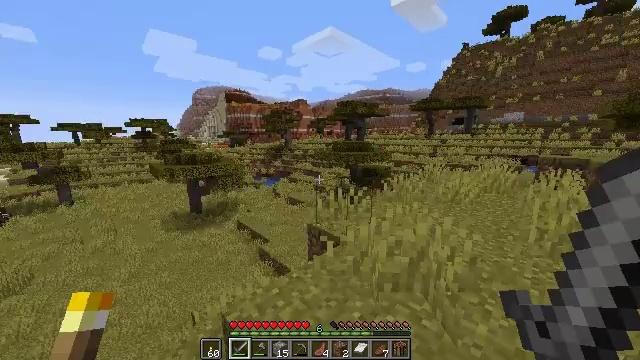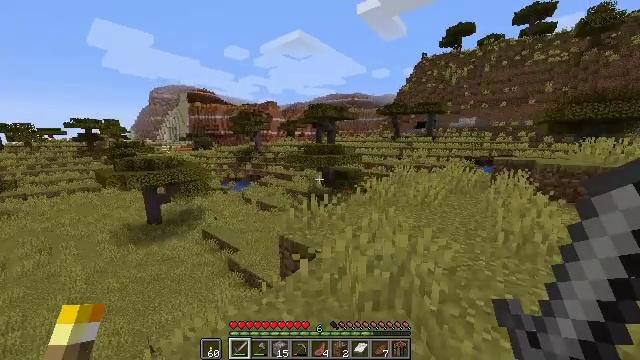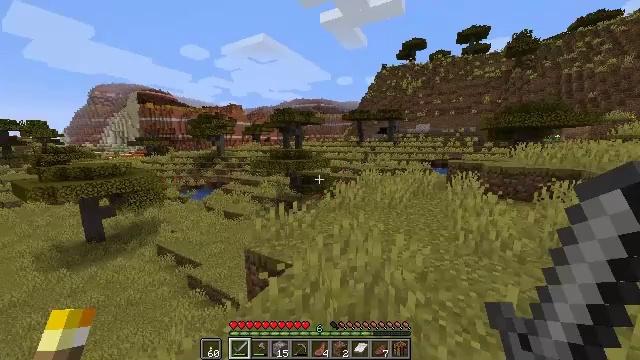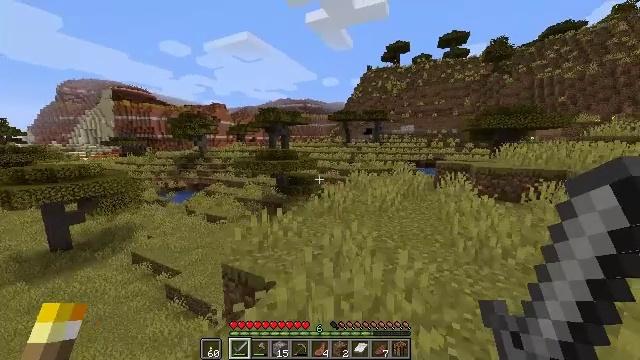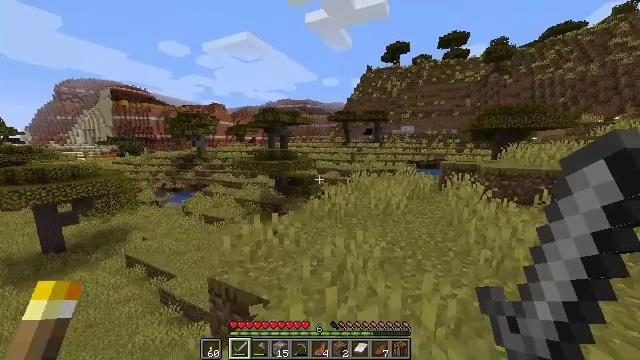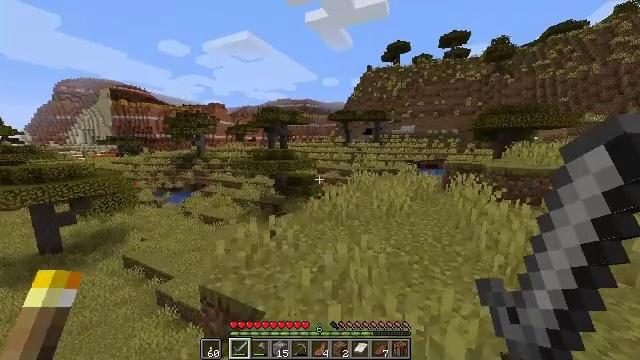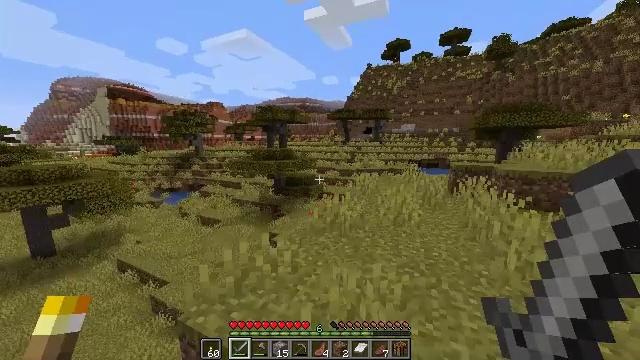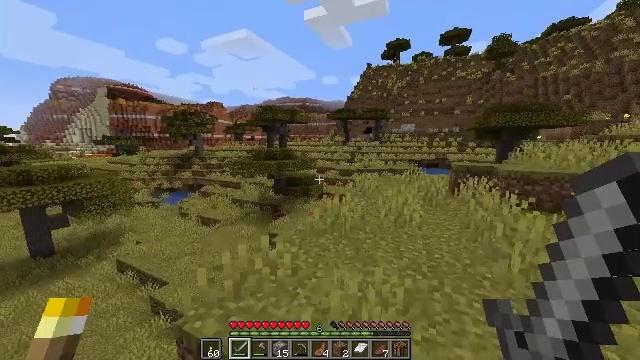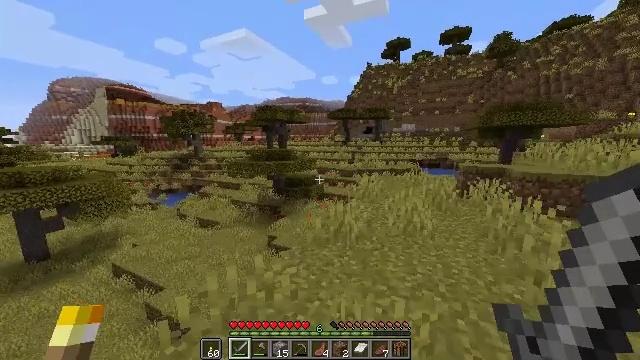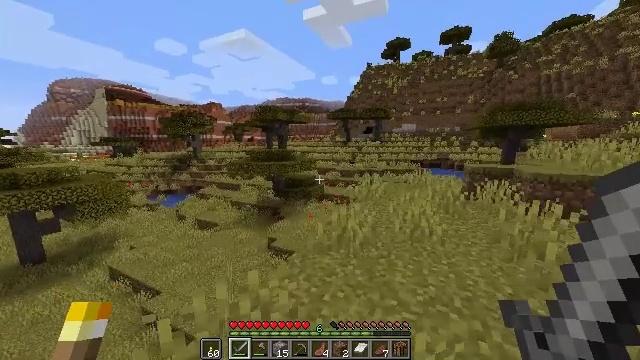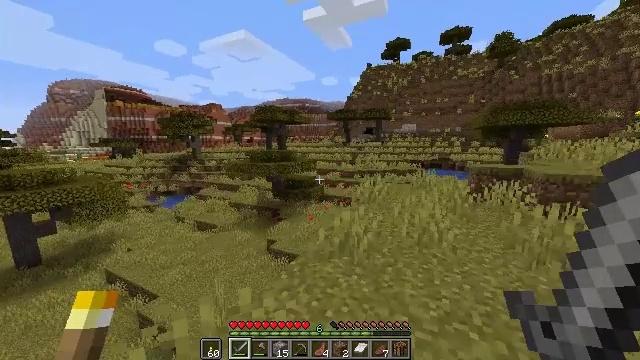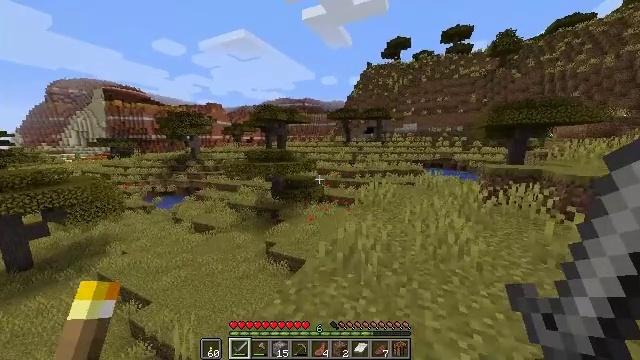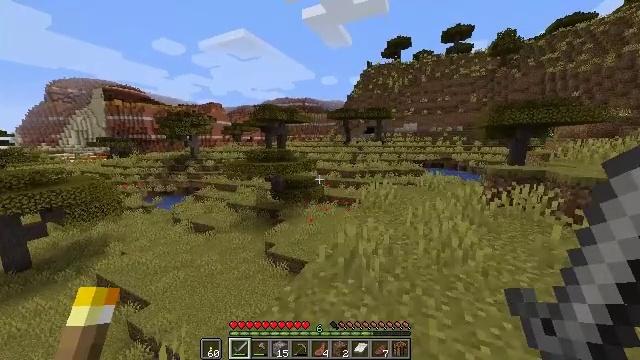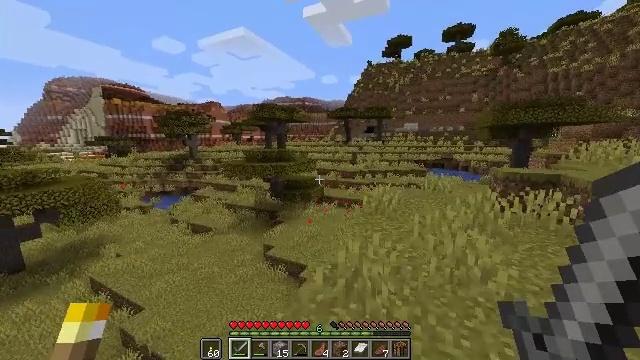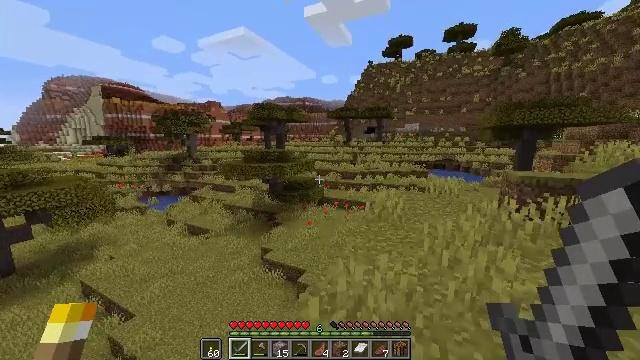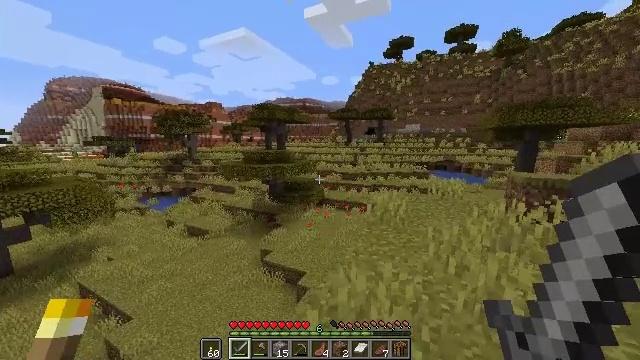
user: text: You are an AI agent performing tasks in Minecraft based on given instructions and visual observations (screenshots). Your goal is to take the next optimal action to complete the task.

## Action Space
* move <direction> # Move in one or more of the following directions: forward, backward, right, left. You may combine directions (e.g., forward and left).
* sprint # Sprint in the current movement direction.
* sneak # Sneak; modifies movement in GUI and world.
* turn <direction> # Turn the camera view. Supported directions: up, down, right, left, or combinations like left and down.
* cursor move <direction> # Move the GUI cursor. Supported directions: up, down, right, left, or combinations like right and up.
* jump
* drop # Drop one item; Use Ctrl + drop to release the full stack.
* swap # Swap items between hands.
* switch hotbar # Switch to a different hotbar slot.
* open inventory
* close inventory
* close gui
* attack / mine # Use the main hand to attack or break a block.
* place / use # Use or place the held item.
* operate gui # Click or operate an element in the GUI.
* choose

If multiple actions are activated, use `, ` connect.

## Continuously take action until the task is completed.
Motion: motion action
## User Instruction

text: Mine the sugar cane near rivers.
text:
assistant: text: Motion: move forward, sprint, turn right
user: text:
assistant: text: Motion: move forward, sprint, turn right and up
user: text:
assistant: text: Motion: move forward, sprint, turn right
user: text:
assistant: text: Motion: move forward, sprint
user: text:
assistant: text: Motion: move forward, sprint
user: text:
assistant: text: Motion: move forward, sprint
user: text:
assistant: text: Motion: move forward, sprint
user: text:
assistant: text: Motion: move forward, sprint
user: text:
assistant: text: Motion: move forward, sprint
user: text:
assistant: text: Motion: move forward, sprint
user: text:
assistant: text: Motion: move forward, sprint
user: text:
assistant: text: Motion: move forward, sprint
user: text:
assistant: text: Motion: move forward, sprint
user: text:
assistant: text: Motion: move forward, sprint
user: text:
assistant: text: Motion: move forward, sprint
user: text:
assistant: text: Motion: move forward, sprint, turn left
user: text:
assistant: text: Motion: move forward, sprint, turn left
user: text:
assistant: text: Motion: move forward, sprint
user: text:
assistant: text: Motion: move forward, sprint
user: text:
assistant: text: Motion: move forward, sprint
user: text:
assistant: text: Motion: sprint
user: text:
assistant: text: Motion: sprint
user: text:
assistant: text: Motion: no_op
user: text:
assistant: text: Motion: no_op
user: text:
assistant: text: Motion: no_op
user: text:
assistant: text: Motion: turn right
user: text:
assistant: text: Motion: no_op
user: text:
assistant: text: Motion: no_op
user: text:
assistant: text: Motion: no_op
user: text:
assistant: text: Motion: no_op